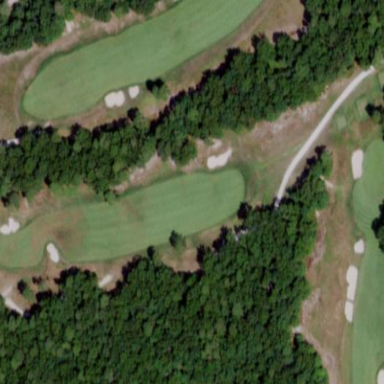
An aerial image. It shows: Grassy area designated as golf fairway.